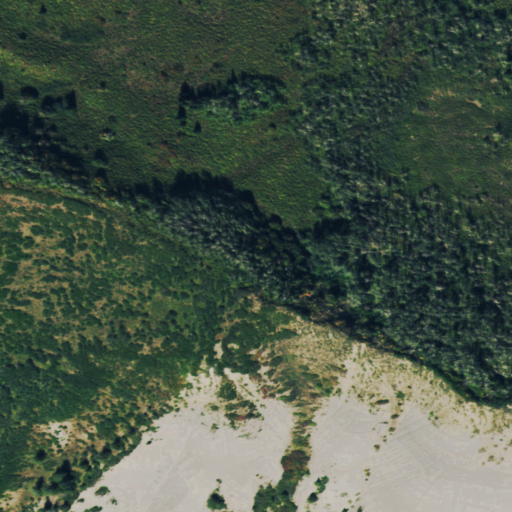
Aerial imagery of mountain in Colorado named Three Points Mountain containing deciduous forest and shrub